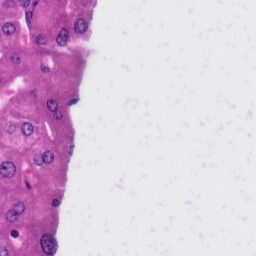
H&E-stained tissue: Liver